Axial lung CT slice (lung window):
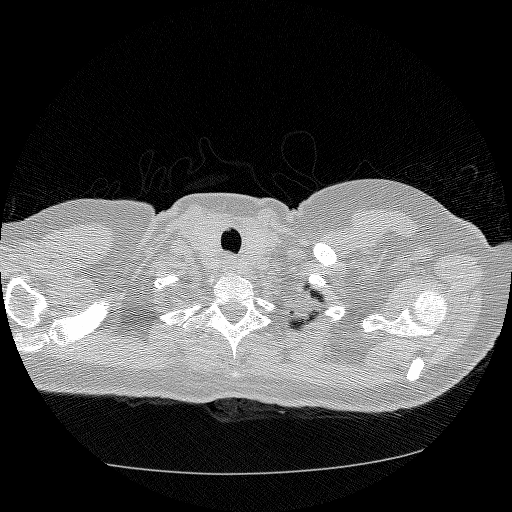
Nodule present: no